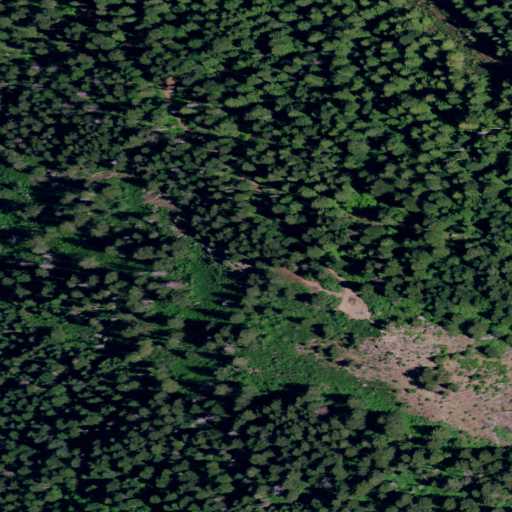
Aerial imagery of mountain in Idaho named East Moscow Mountain containing evergreen forest and shrub